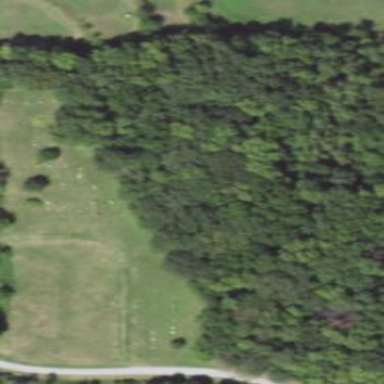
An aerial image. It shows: Cemetery.